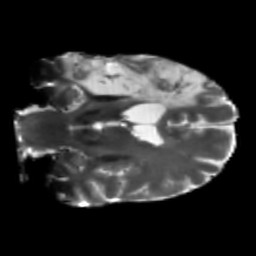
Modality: T2w
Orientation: coronal
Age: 49
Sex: male
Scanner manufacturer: siemens
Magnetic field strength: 3 T
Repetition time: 5.47 s
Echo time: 0.0854 s